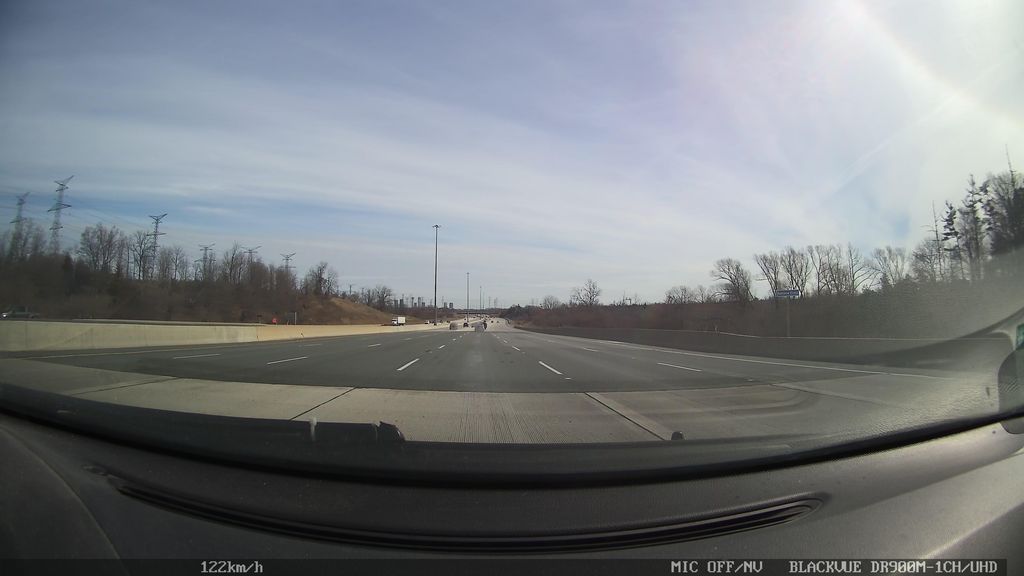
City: toronto